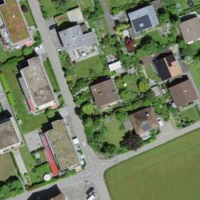
EUNIS habitat code: 55
Species observed at this site:
Sorbus aucuparia